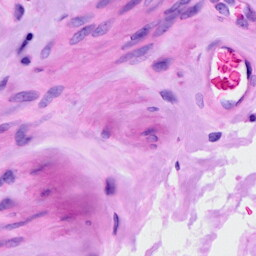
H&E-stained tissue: Ovarian